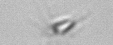
Label: Calciopappus